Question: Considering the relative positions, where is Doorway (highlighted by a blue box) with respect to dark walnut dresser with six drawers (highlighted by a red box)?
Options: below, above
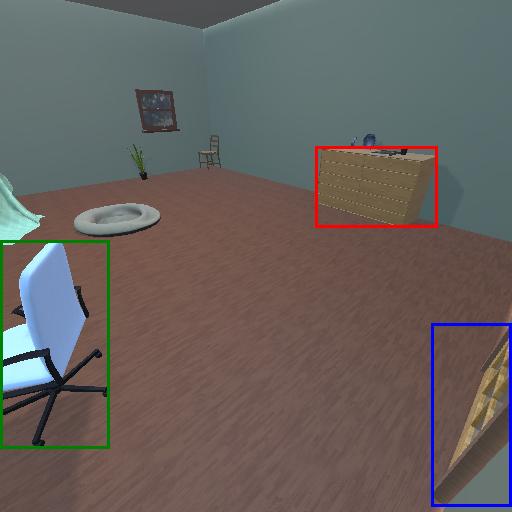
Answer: below